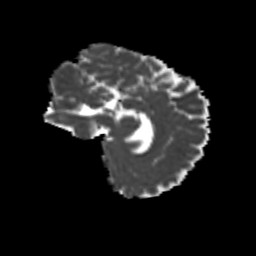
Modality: MD
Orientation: sagittal
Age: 26
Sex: female
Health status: healthy
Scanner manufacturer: siemens
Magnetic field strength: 3 T
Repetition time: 8.6 s
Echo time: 0.095 s